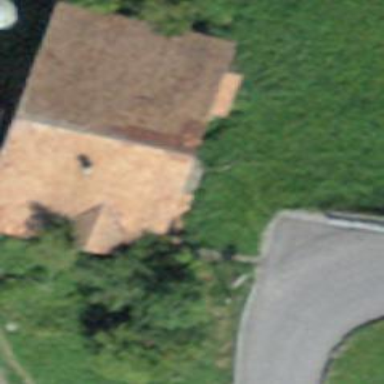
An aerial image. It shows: Farm building.